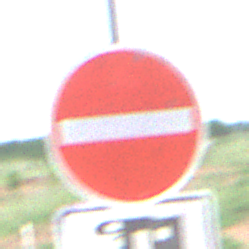
Verkehrszeichen: VerbotDerEinfahrt
Zusatzzeichen unten: MehrspurigeFahrzeugeFrei10
Umgebung: Outdoor, Nature
Tageszeit: SunriseSunset
Wetter: PartlyCloudy
Licht: Natural
Jahreszeit: NotSpecified
Kontrast: LowContrast